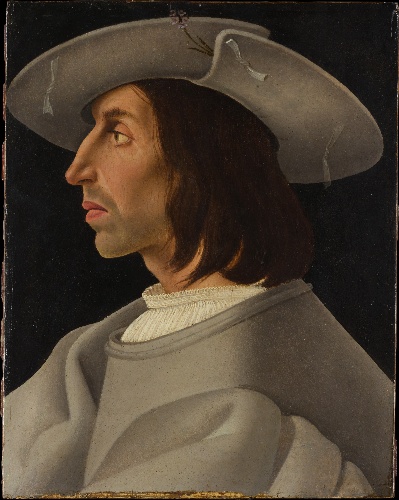
Title: Portrait of a Man in Profile
Artist: Italian Painter
Artist bio: ca. 1525
Object type: Painting
Classification: Paintings
Medium: Oil on wood
Dimensions: 13 1/4 x 10 1/2 in. (33.7 x 26.7 cm)
Department: European Paintings
Credit line: The Friedsam Collection, Bequest of Michael Friedsam, 1931
Accession year: 1932
Repository: Metropolitan Museum of Art, New York, NY
Tags: Men|Profiles|Portraits